Question: Here's my MySQL query and what it returns:
'''
SELECT email, COUNT(*) AS num
FROM collectors_users
WHERE subscribed != 'NO'
AND lastLogin IS NULL
GROUP BY email
ORDER BY dateadded DESC;
'''

I only want to return results where num > 1. I tried to change my query like this but it doesn't work saying that 'num' is not a recognized column:
'''
SELECT email, COUNT(*) AS num
FROM collectors_users
WHERE subscribed != 'NO'
AND lastLogin IS NULL
AND num > 1
GROUP BY email
ORDER BY dateadded DESC;
'''
How can I return results where num > 1?
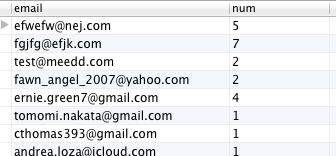
Answer: After the GROUP BY clause, and before the ORDER BY clause add this:
'''
HAVING COUNT(*) > 1
'''
The 'HAVING' clause gets applied nearly last in the execution plan, after all of the rows have been prepared, prior to the 'LIMIT' clause. This is most useful for conditions that can't be checked while rows are being accessed, but only after the rows have been accessed, such as an aggregate function like a COUNT(*), though it can be used for non-aggregates.